Question: Windows Mobile can show different kind of user notifications, like this:

How can I enumerate through the reminders, windows mobile is showing to the user?
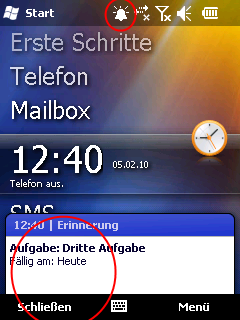
Answer: By P/Invoking <URL> followed up by a call to CeGetUserNotification.
The SDF already has it wrapped with <URL> follwed by a call to GetUserNotification with each of those handles.